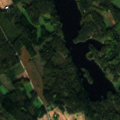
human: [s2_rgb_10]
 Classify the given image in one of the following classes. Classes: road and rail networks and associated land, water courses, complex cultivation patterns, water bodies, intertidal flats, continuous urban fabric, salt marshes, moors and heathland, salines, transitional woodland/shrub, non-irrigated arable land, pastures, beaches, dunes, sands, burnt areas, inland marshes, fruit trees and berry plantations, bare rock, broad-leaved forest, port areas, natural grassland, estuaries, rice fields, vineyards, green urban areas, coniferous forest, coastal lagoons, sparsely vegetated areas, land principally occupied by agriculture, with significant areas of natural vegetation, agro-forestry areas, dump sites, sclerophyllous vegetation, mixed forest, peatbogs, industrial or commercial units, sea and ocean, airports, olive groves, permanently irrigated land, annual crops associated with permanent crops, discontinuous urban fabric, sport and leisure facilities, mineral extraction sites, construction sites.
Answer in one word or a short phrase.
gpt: land principally occupied by agriculture, with significant areas of natural vegetation, coniferous forest, mixed forest, transitional woodland/shrub, water bodies